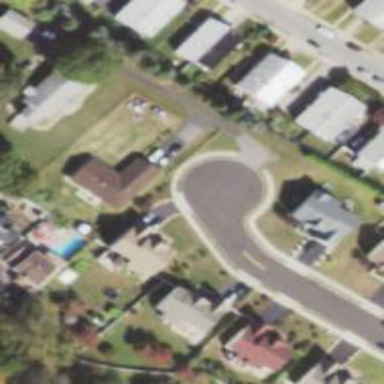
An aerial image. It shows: Turning circle on the road.